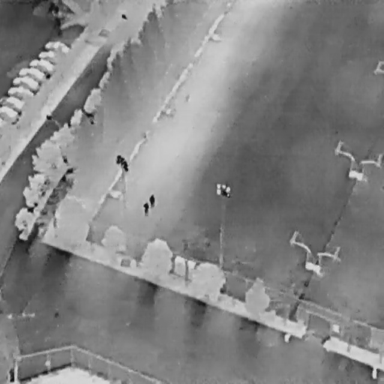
There are two People in the infrared image.